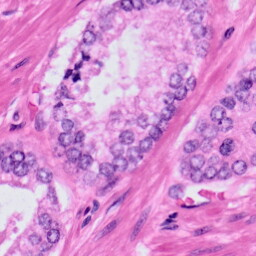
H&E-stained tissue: Prostate